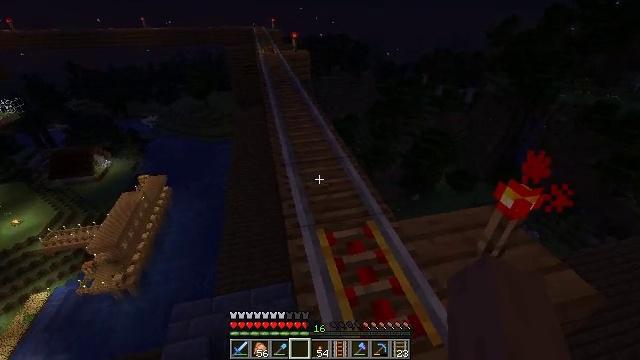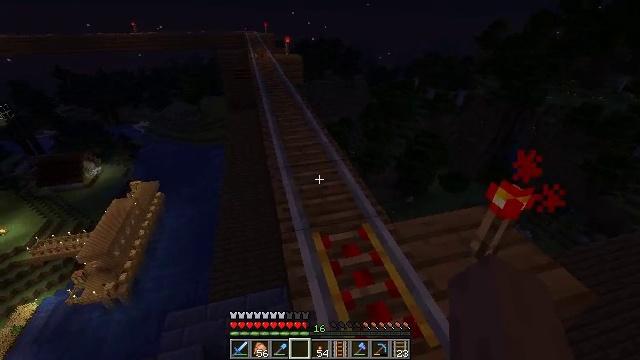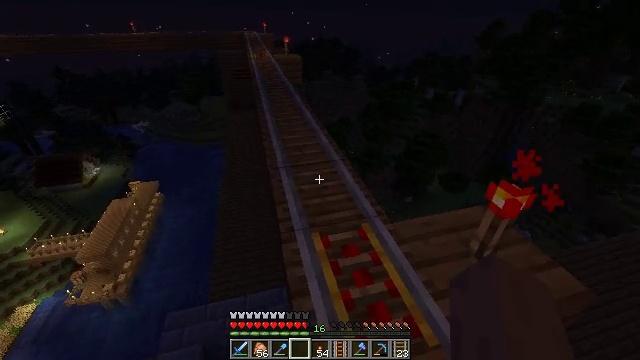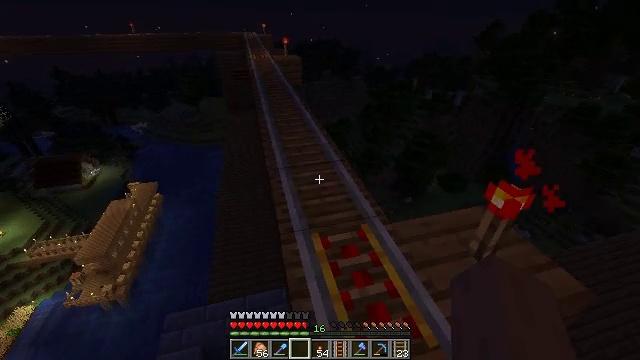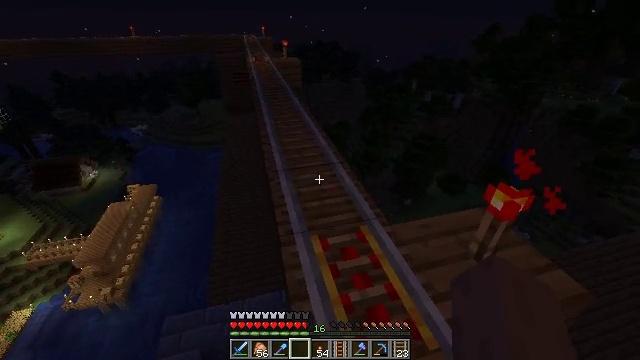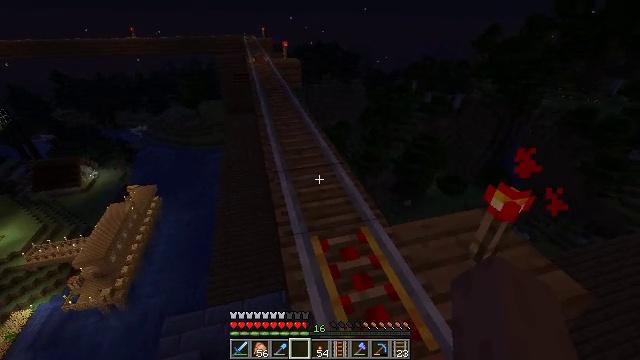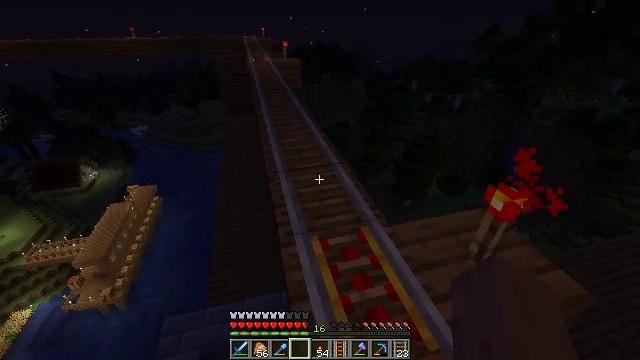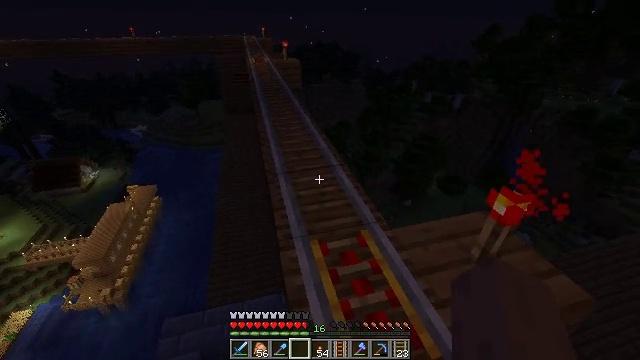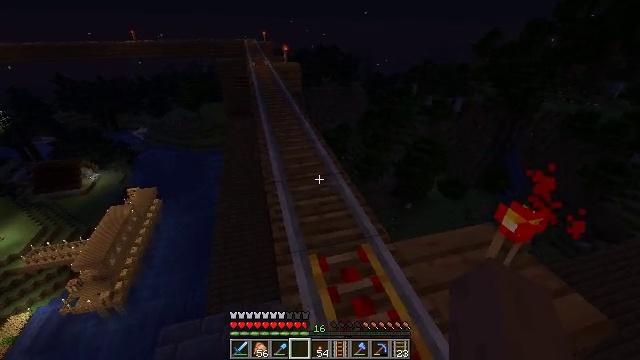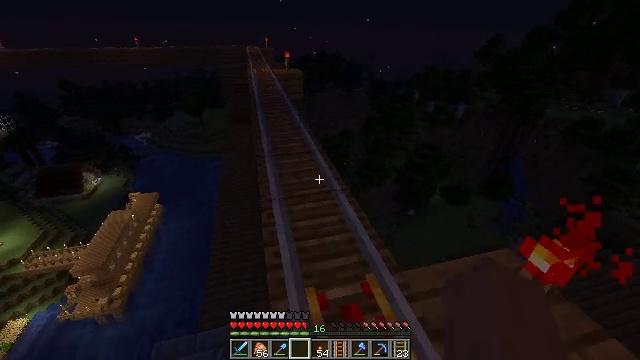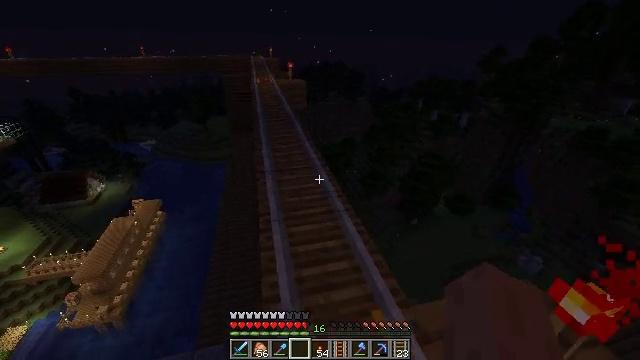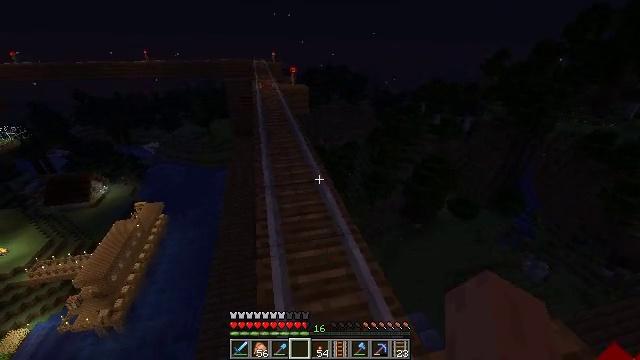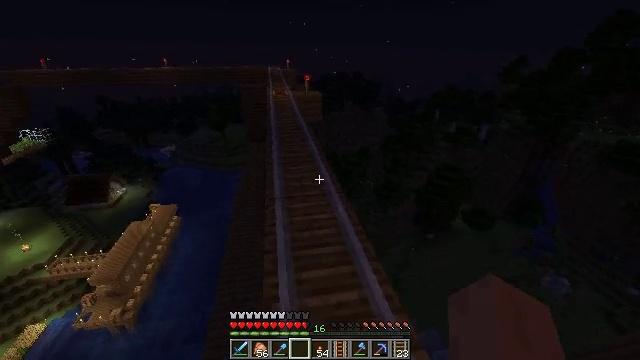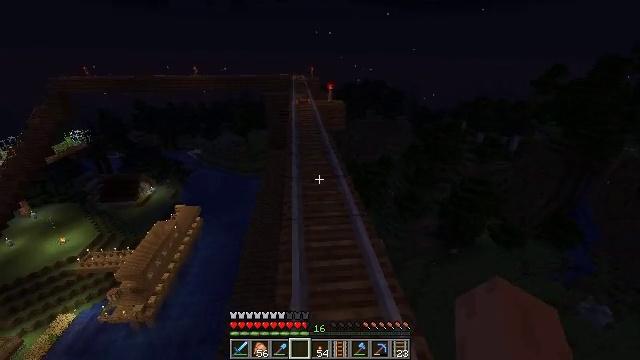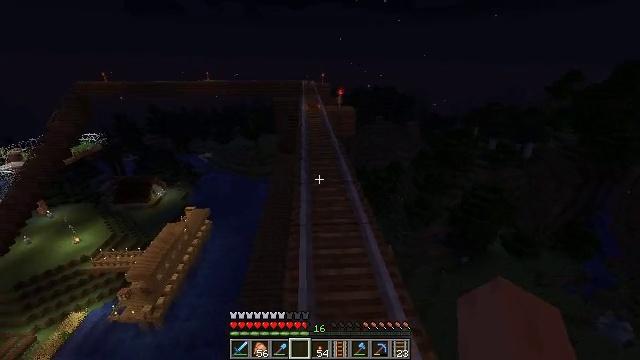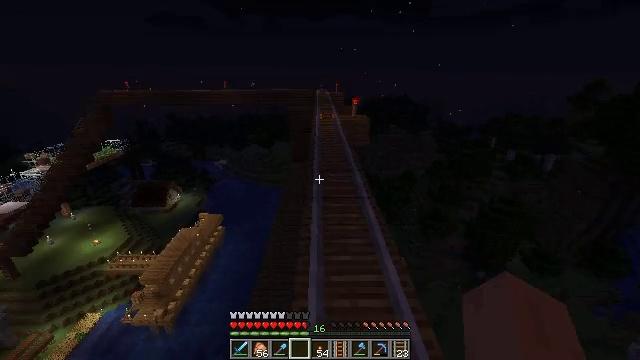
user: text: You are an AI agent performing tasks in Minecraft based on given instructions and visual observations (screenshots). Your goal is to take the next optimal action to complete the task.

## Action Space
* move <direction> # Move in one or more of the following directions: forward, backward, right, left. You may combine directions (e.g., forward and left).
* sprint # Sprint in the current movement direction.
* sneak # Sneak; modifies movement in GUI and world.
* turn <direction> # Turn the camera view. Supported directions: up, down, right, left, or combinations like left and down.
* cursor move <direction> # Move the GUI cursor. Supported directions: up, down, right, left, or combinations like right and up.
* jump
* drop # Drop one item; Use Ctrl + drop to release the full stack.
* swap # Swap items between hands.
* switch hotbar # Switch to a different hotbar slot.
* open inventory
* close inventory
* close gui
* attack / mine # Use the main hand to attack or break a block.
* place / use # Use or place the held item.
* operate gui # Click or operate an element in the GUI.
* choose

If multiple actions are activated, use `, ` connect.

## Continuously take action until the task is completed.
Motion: motion action
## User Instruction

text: Break the glass block.
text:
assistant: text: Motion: turn right
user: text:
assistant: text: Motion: no_op
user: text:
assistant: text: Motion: no_op
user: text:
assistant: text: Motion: no_op
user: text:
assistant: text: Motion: no_op
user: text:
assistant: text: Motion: no_op
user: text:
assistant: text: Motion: move forward
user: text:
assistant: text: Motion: move forward
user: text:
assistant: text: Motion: move forward, turn up
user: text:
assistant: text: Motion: move forward, turn up
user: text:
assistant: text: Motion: move forward
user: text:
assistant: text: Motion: move forward, turn left and up
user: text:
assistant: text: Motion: move forward, turn left and up
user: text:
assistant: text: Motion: move forward, sprint, turn left and up
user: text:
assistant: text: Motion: move forward, sprint, turn left and up
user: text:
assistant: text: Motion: move forward, sprint, turn left and up
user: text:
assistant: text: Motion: move forward, turn left
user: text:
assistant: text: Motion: move forward
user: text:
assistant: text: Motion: move forward, sprint
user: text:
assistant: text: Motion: move forward, sprint
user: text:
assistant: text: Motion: move forward, sprint, turn right and up
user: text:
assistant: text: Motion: move forward, sprint, turn right
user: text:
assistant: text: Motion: move forward, turn right
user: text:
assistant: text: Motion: move forward
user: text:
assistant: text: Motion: move forward
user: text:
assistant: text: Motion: move forward
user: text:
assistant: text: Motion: move forward, jump
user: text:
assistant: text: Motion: move forward, jump
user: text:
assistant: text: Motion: move forward, jump
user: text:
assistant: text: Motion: move forward, jump